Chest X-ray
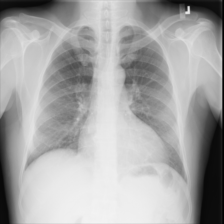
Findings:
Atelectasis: negative
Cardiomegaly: negative
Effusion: negative
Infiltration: negative
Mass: negative
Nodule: negative
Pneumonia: negative
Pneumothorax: negative
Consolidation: negative
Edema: negative
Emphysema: negative
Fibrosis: negative
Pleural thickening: negative
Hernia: negative